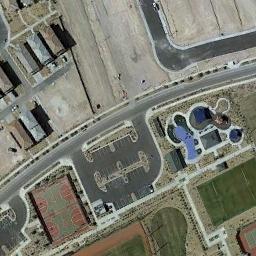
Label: basketball_court